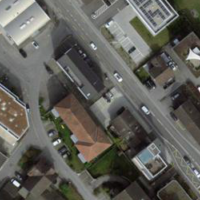
EUNIS habitat code: 54
Species observed at this site:
Taraxacum officinale